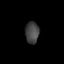
Tissue: prostate
Cell type: Epithelial cells
Senescence score: 0.2911
Nuclear area (px): 295
Mean DAPI intensity: 66.99